Interaction volume radius: 5 \u00c5
Interaction volume height: 20 \u00c5
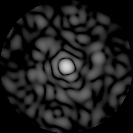
Disorder parameter: 0.8388